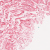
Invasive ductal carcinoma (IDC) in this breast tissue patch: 0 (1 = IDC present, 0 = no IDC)